Question: Inside the ScrollView are two Labels (multilateral), and below it the TableView (in which the number of rows may be different).
The height of both Label and TableView is not set.
All outlets set constraints on the indents from each other above and below, including a View of the container.
In summary: both Labels height correct, but TableView is obtained with a height of 0 (not visible). It is only visible if the height is explicitly set. The number of rows of the TableView is determined correctly.
How can I programmatically set the height of the TableView to show it? ("row height" x "number of cells")? I know the height of row in TableView.

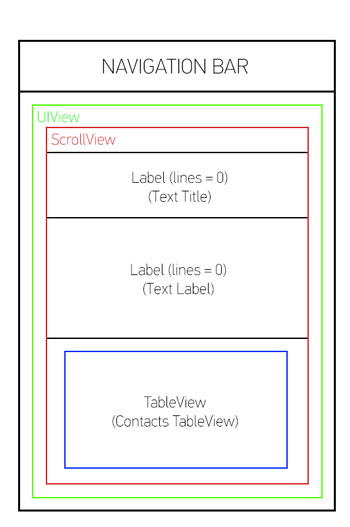
Answer: You are referring to the contentSize's height of the table view.
First you need to add a height constraint for the table view.
Then after the table finishes loading, do this :
'''
self.tableViewHeightConstraint.constant = self.tableView.contentSize.height;
'''